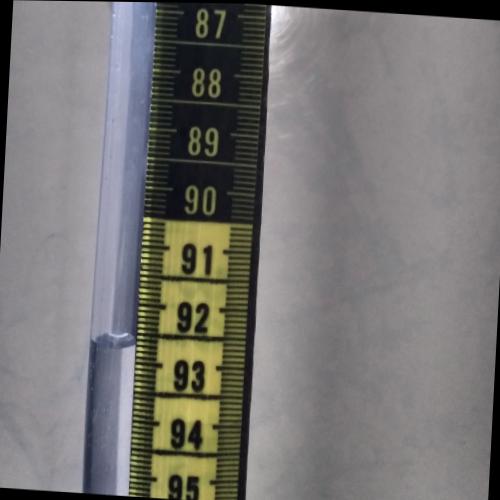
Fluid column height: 92.3 cm